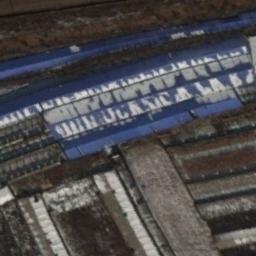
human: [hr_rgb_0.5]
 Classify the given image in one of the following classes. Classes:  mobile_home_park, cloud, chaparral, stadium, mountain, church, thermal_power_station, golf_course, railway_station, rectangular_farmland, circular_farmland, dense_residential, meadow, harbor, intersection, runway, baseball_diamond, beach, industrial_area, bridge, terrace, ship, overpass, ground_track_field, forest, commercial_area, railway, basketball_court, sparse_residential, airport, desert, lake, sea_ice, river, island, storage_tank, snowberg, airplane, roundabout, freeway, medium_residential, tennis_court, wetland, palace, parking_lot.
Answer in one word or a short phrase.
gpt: industrial_area